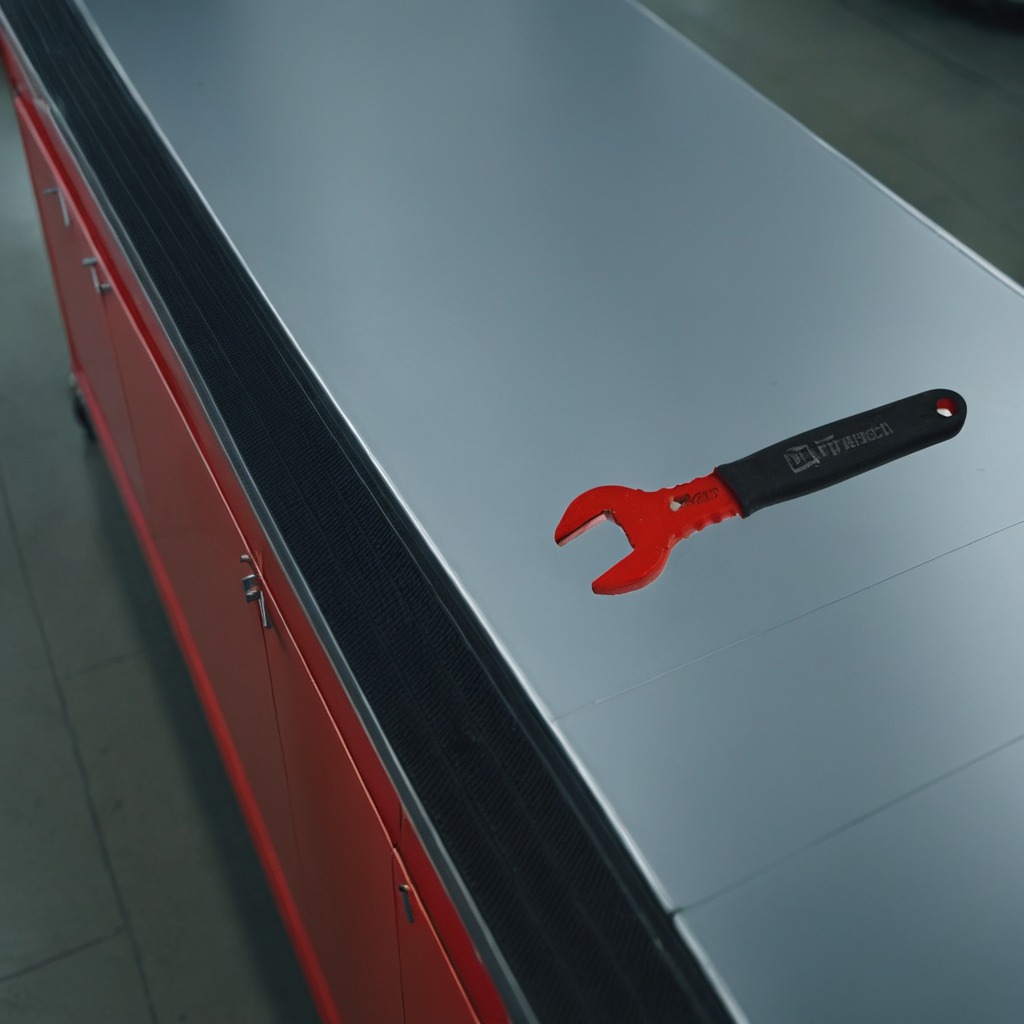
An wrench is lying on a toolbox surface in an airplane hangar workshop.